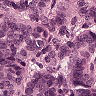
Metastatic tissue present: yes